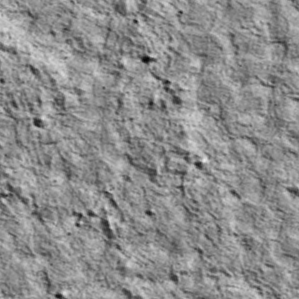
Label: non_frost